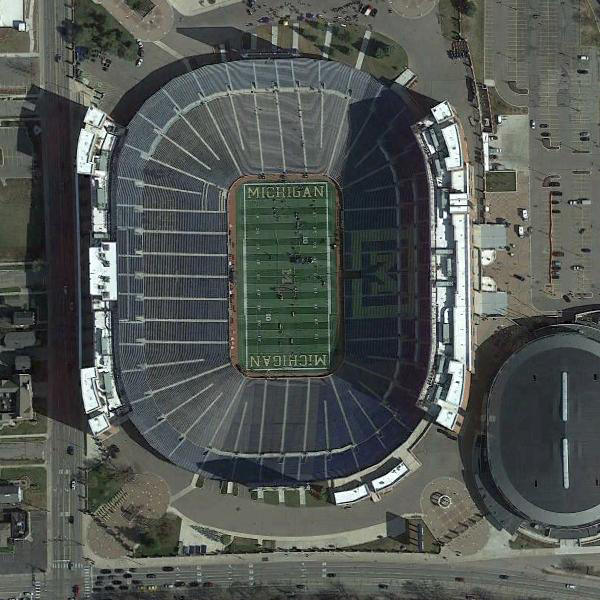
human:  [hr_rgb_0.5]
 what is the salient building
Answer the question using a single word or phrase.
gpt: stadium